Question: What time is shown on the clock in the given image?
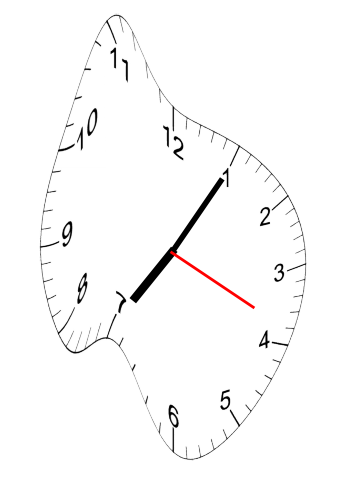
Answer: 07:05:19